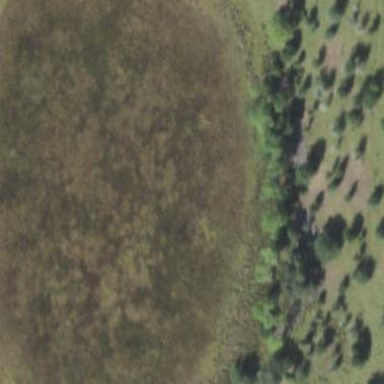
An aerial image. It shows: Marsh wetland.